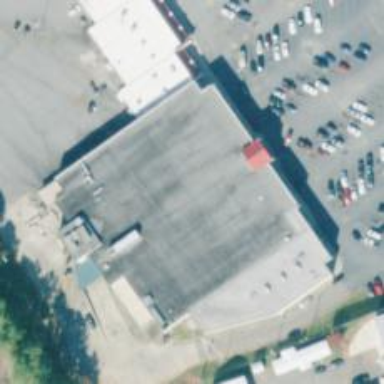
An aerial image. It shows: Supermarket.